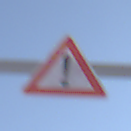
Verkehrszeichen: Gefahrenstelle
Umgebung: Outdoor, Nature
Tageszeit: MorningAfternoon
Wetter: PartlyCloudy
Licht: Natural
Jahreszeit: Winter
Kontrast: HighContrast